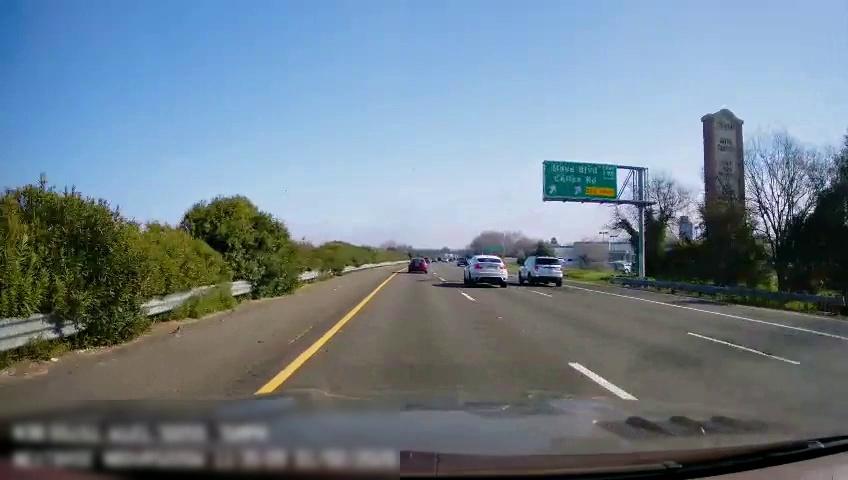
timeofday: Day
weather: Sunny
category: Drivable Space
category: Vehicles | SUV
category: Vehicles | Car
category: Vehicles | SUV
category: Vehicles | Truck
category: Lanes | Current Lane
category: Lanes | Current Lane
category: Lanes | Alternate Lane
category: Lanes | Alternate Lane
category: Traffic | Signs